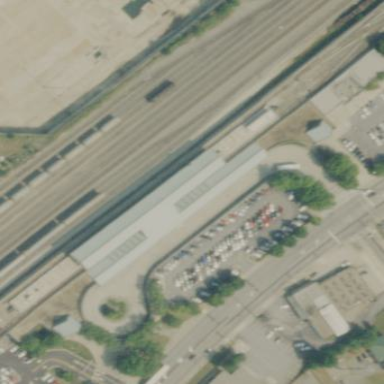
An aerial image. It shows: Train station building.